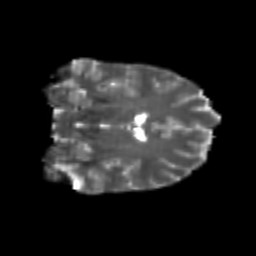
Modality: T2w
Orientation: coronal
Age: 25
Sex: male
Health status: healthy
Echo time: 0.074 s